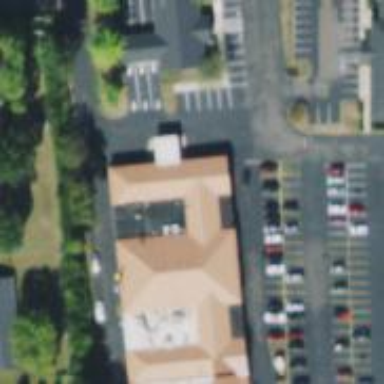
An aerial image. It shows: Veterinary facility.